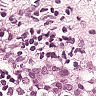
Metastatic tissue present: yes